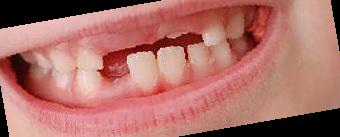
Condition: hypodontia